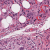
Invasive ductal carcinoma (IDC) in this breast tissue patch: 1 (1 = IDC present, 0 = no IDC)